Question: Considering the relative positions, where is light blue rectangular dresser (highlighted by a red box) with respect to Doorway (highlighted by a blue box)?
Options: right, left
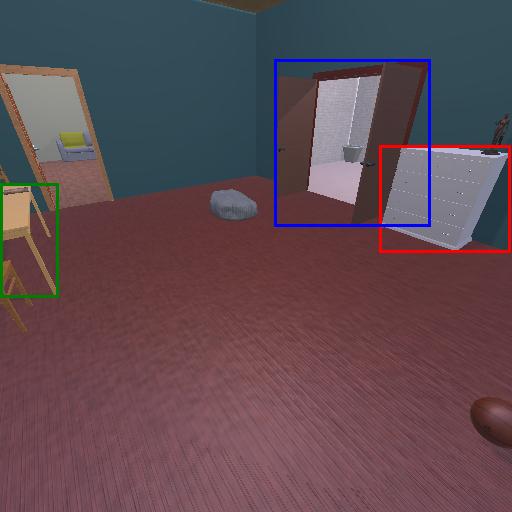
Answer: right